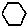
Label: hexagon